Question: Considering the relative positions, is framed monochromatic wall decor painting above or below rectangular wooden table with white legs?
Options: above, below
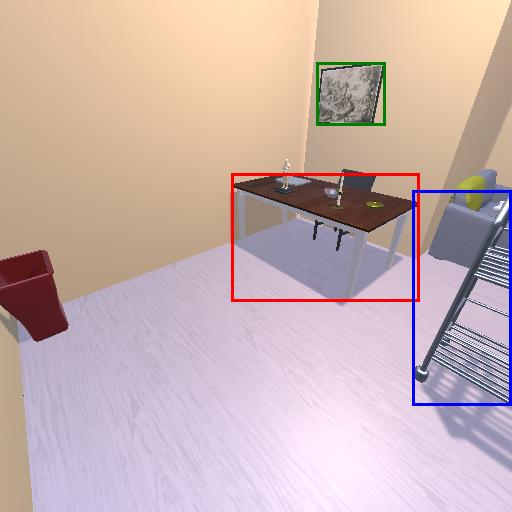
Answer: above